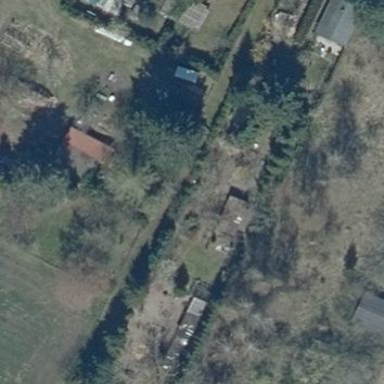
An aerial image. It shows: Area designated for allotments.